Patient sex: M
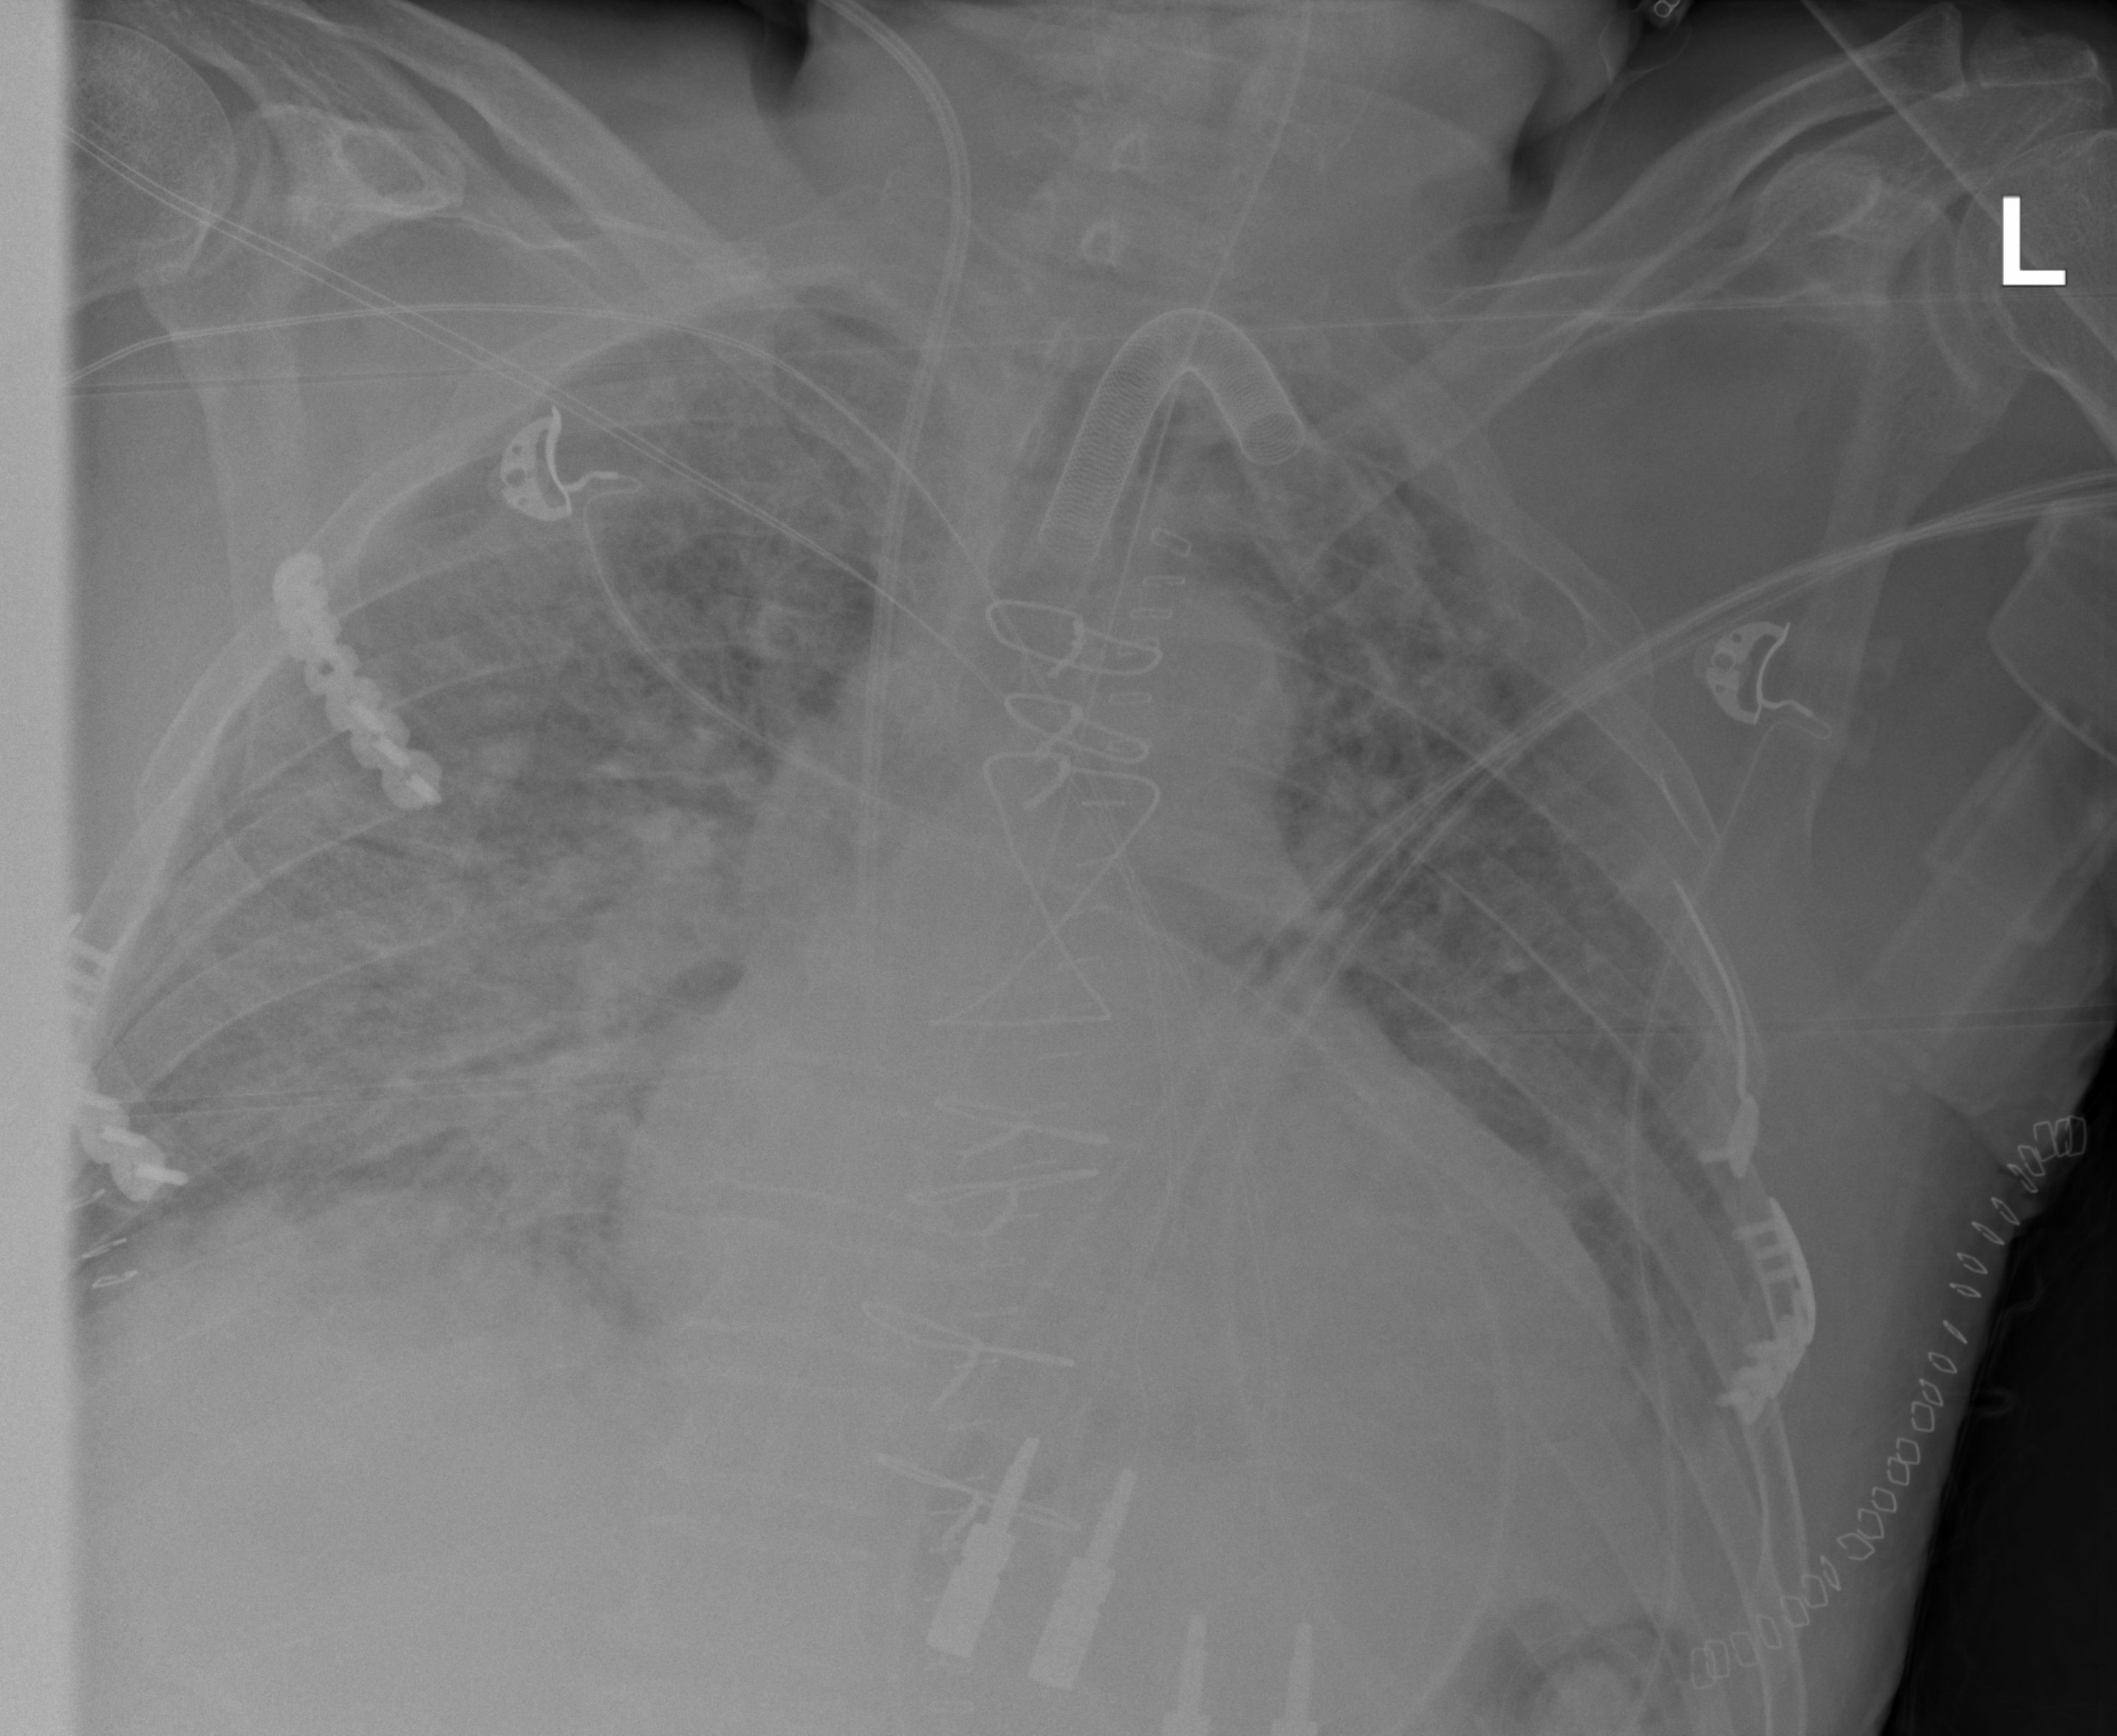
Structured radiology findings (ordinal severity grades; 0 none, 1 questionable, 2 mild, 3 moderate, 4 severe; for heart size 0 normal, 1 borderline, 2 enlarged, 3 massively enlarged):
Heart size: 3
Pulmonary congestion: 3
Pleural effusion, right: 0
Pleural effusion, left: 2
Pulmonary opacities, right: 3
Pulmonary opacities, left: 2
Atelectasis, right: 2
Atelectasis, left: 2